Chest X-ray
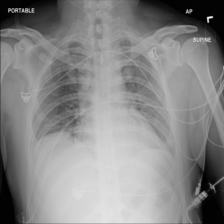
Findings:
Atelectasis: negative
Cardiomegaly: negative
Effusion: negative
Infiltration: negative
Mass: negative
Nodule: negative
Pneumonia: negative
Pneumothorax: negative
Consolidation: negative
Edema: negative
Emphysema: negative
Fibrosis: negative
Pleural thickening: negative
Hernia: negative